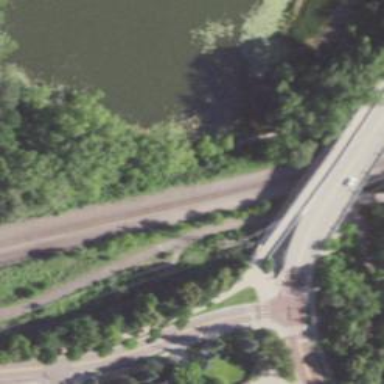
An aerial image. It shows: Footway bridge.